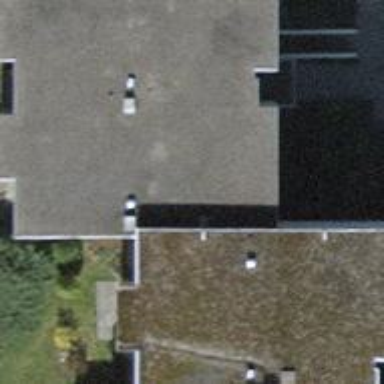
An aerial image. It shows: Flat roofed apartment building.